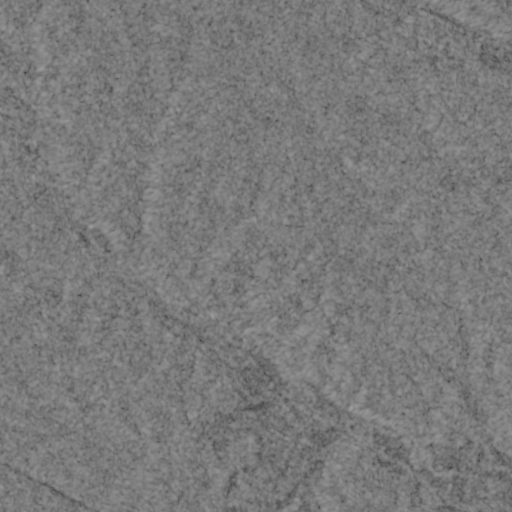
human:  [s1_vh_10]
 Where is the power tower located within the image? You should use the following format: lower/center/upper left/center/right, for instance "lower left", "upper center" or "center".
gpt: The power tower is located in the lower left of the image.
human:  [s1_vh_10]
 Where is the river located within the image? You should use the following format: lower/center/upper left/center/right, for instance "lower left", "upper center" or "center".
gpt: The river is located in the left of the image.
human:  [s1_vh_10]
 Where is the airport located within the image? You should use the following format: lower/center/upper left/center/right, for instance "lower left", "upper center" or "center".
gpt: There is no airport in the image.

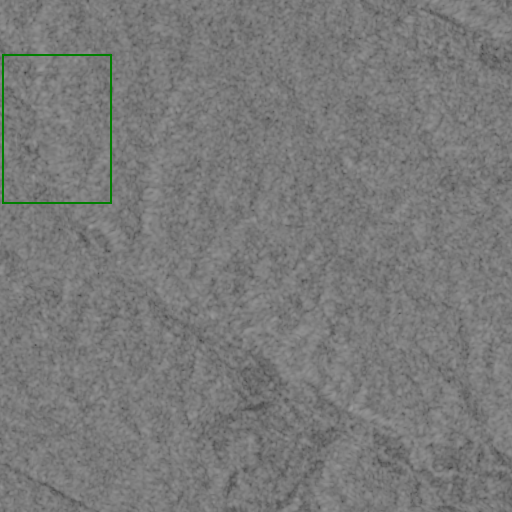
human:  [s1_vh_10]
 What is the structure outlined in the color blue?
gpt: There is no blue outline.
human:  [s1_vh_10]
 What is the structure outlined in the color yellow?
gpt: There is no structure outlined in yellow.